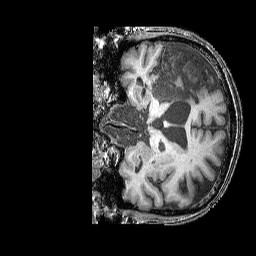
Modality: T1w
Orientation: coronal
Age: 64
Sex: male
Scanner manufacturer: siemens
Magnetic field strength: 3 T
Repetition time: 2.25 s
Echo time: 0.00415 s